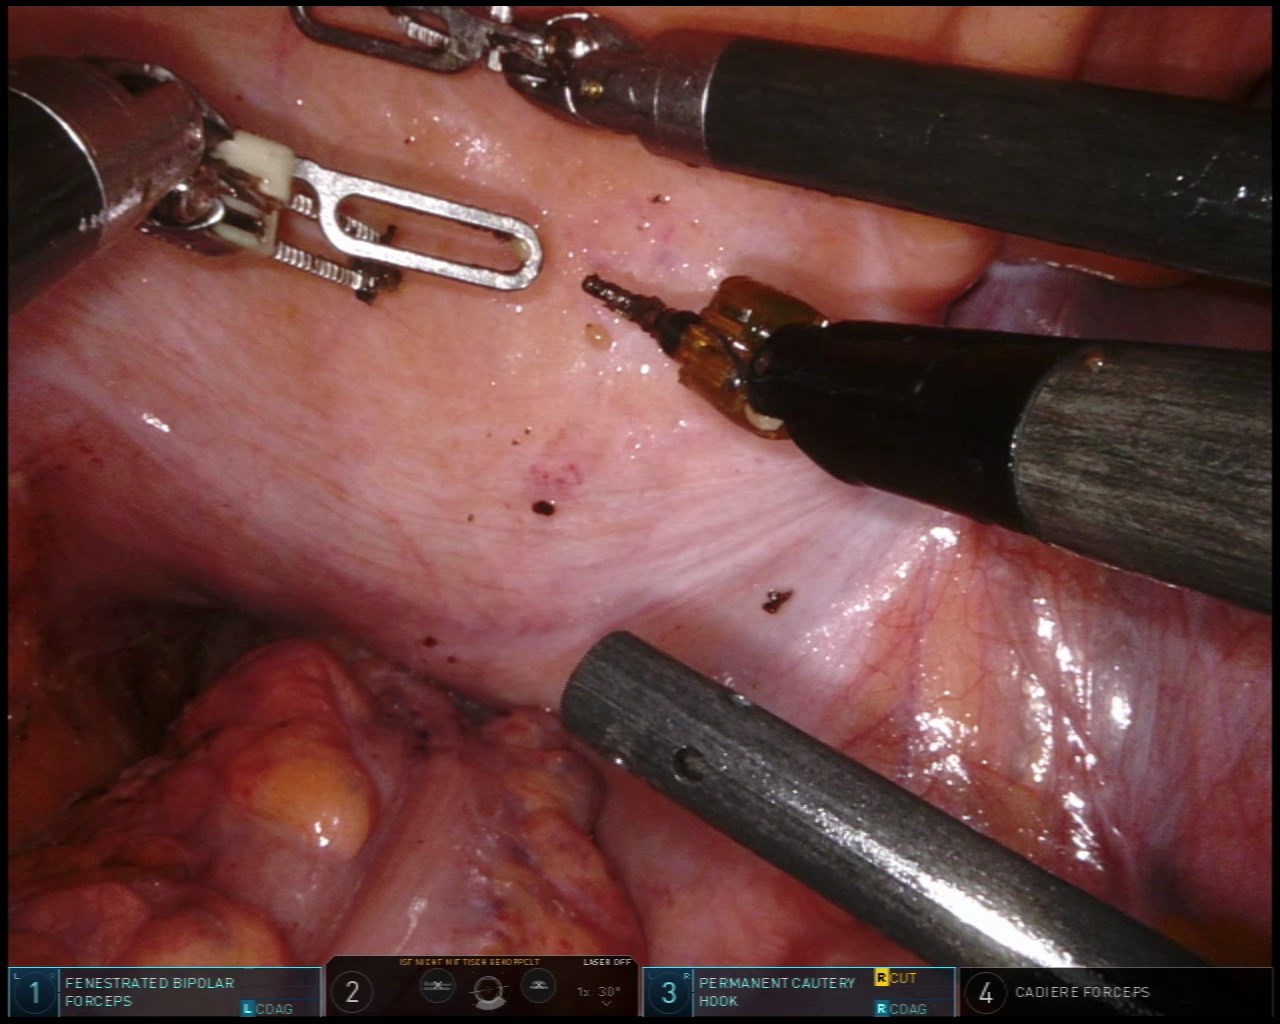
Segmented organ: colon
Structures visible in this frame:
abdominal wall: yes
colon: yes
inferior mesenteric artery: no
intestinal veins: no
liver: no
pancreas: no
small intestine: no
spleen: no
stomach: no
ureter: no
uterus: no
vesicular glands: no